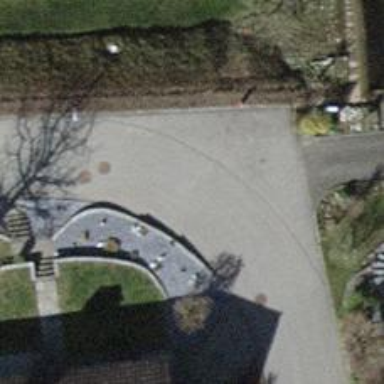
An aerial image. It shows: Paved residential road.